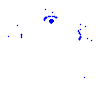
Particle: electron